Interaction volume radius: 10 \u00c5
Interaction volume height: 15 \u00c5
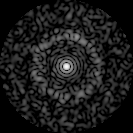
Disorder parameter: 0.8702